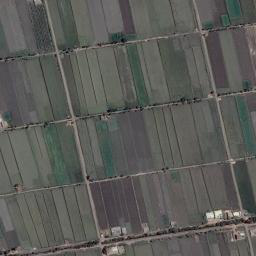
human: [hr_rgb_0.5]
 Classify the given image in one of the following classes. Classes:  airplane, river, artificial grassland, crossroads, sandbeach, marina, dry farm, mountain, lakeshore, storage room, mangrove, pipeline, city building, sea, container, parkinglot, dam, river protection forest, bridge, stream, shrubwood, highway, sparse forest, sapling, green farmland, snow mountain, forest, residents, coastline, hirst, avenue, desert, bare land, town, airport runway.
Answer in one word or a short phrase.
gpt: green farmland